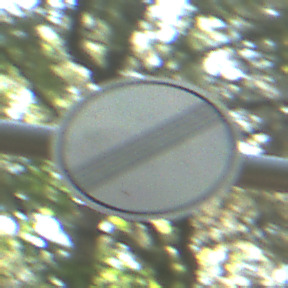
Verkehrszeichen: EndeSaemtlicherBegrenzungen
Umgebung: Outdoor, Nature
Tageszeit: Midday
Wetter: Clear
Licht: Natural
Jahreszeit: NotSpecified
Kontrast: LowContrast